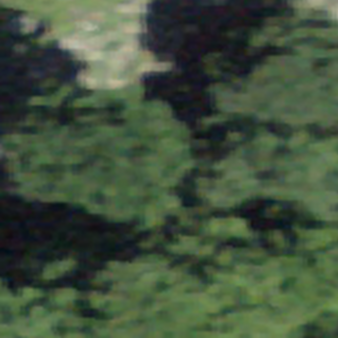
Label: other